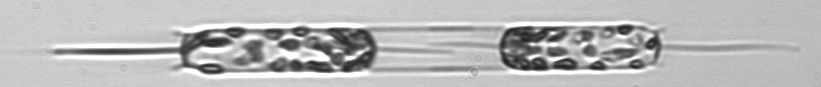
Label: Ditylum_brightwellii